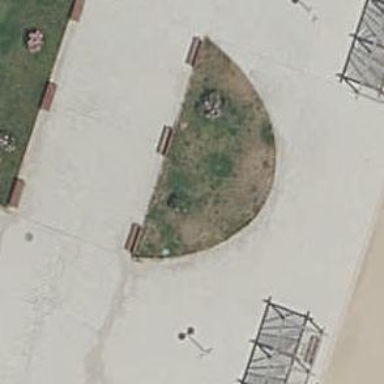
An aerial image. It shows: Bench.